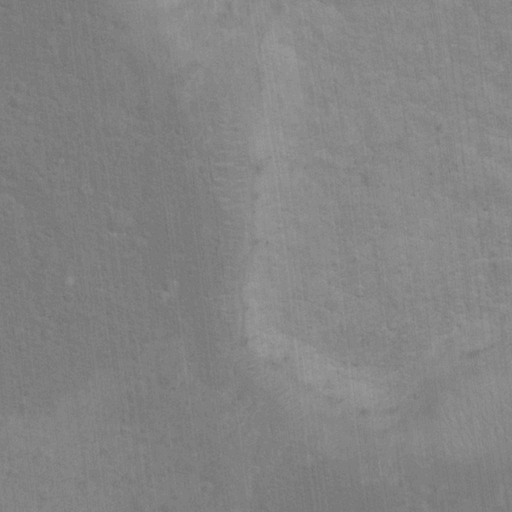
Classes present: Background, Cone